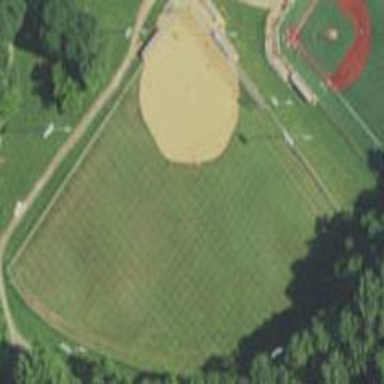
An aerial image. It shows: Baseball pitch for leisure land.